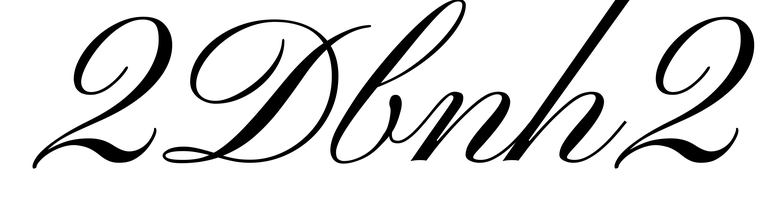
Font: PinyonScript-Regular